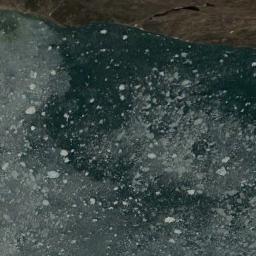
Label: sea_ice